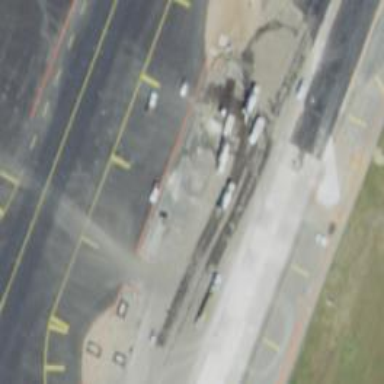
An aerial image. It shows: View of taxiway at the airport.